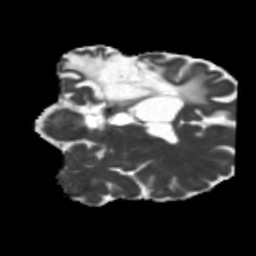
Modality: MD
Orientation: coronal
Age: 41
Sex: male
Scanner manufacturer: siemens
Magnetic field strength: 3 T
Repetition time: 5.25 s
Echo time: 0.08 s